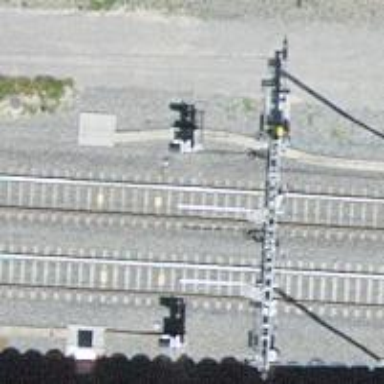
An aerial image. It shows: Railway signal.